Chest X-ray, PA view. Patient: 56 years old, sex F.
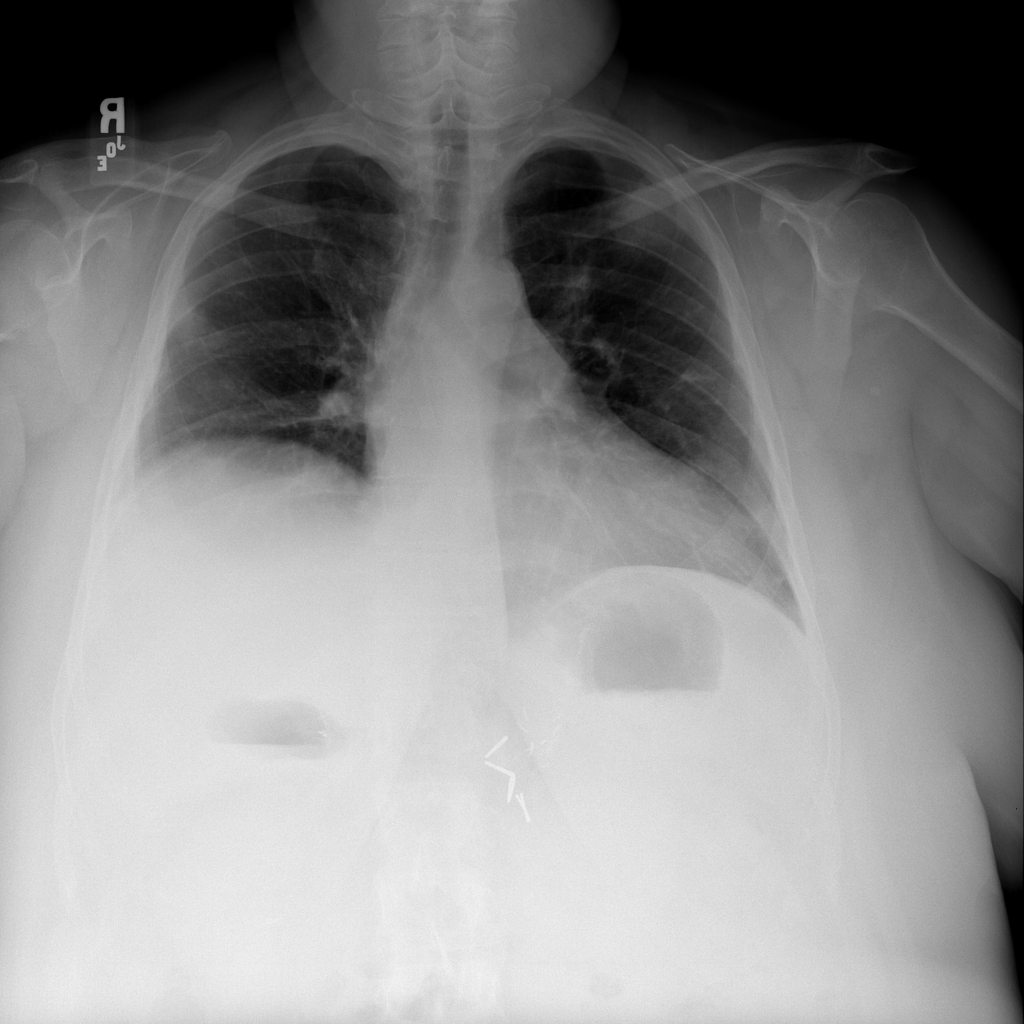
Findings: Mass, Pneumothorax